Interaction volume radius: 5 \u00c5
Interaction volume height: 25 \u00c5
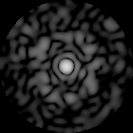
Disorder parameter: 0.8174